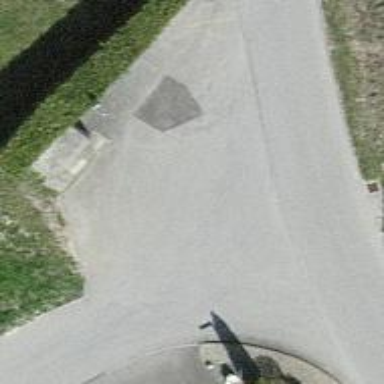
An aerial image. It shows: Bus stop with platform for public transport.